Aerial crown-view tile of a tropical tree (Barro Colorado Island, Panama), acquired 20250715:
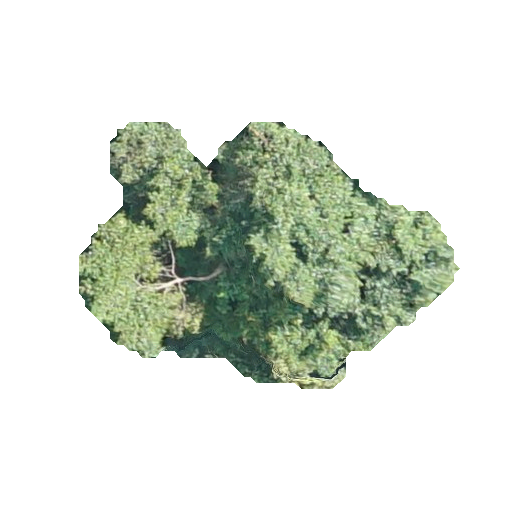
Species: Chrysophyllum cainito
GBIF accepted scientific name: Chrysophyllum cainito
Crown area: 101.728 m²